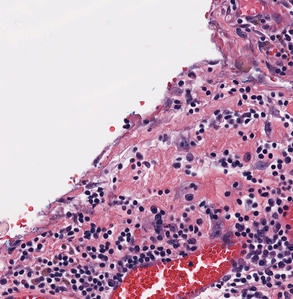
Tumor epithelial tissue: no
Tumor-associated stroma tissue: yes
Normal tissue: no